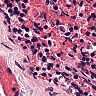
Metastatic tissue present: no